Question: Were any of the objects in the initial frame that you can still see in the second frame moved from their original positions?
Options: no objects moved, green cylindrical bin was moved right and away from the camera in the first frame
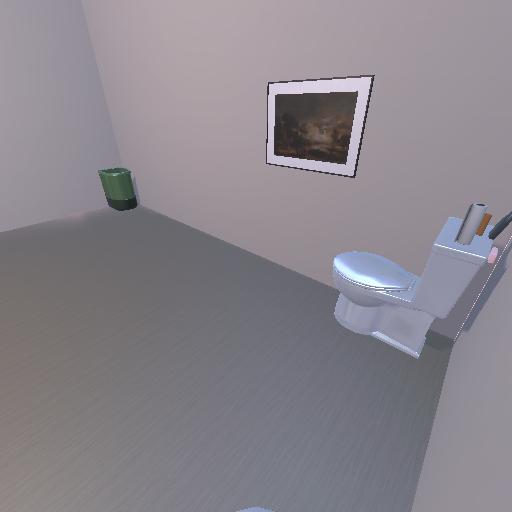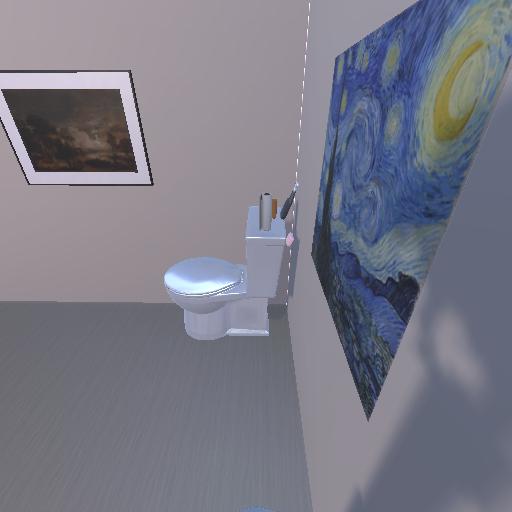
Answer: no objects moved